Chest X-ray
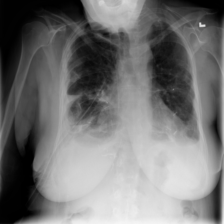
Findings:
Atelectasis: negative
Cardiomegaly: negative
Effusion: positive
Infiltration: negative
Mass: negative
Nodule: negative
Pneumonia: negative
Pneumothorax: negative
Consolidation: negative
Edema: negative
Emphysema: negative
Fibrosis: negative
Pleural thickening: negative
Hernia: negative